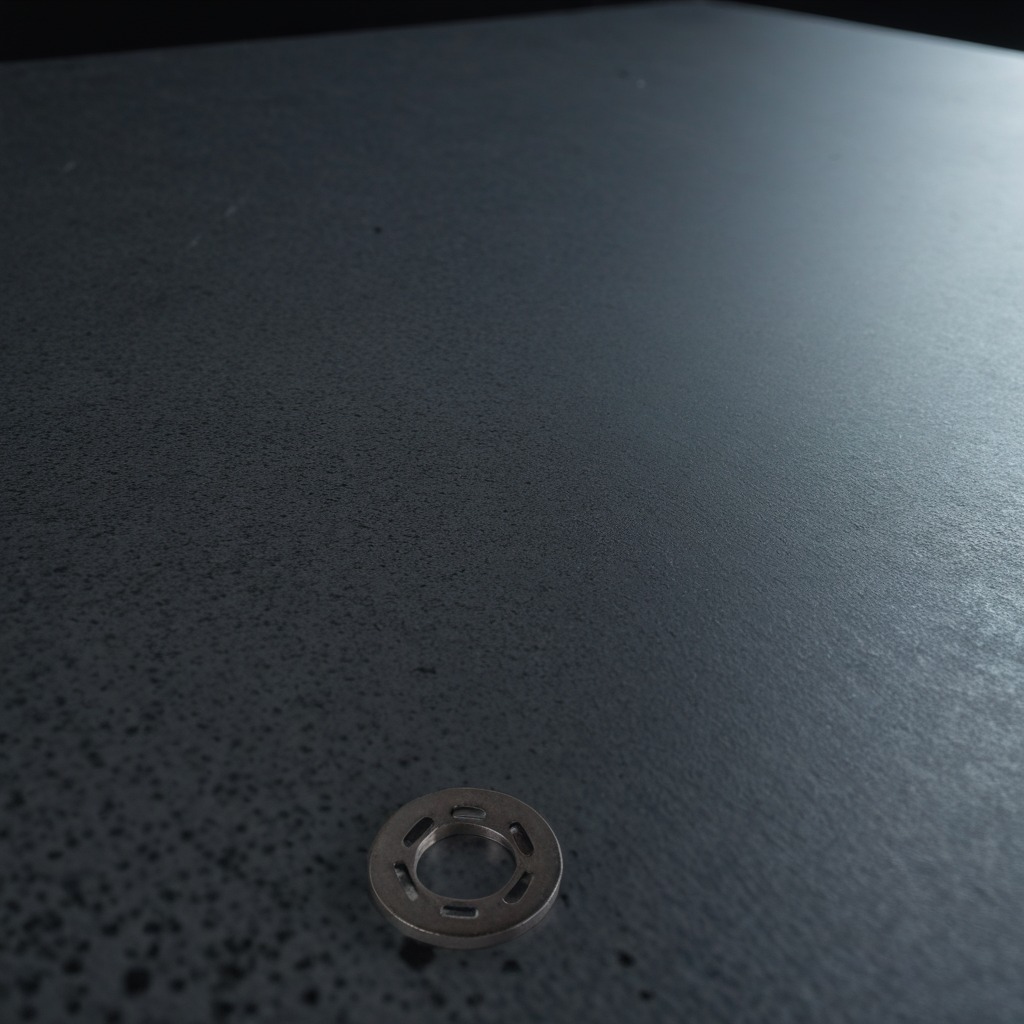
A flat metal washer is lying on the clean granite table inside a workshop at night.